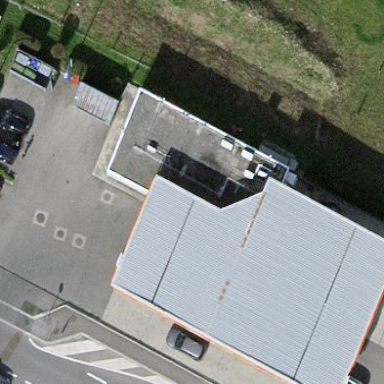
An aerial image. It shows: Retail building.